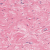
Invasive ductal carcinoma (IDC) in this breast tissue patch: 0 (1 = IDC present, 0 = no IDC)